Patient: sex F, age 78
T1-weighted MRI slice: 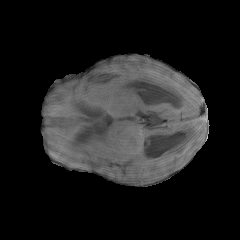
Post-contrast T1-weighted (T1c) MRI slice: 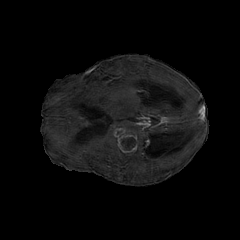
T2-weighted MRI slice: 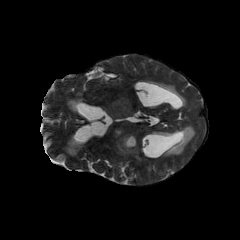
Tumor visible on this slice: yes
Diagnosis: Glioblastoma, IDH-wildtype
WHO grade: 4